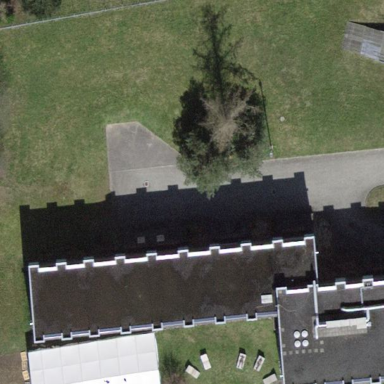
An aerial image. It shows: Military building.